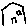
Label: house